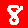
Digit: 8